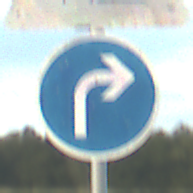
Verkehrszeichen: VorgeschriebeneFahrtrichtungRechts
Zusatzzeichen oben: Arbeitsstelle
Umgebung: Outdoor, RoadRail
Tageszeit: SunriseSunset
Wetter: PartlyCloudy
Licht: Natural
Jahreszeit: NotSpecified
Kontrast: MediumContrast